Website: home-depot
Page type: delivery-shipping
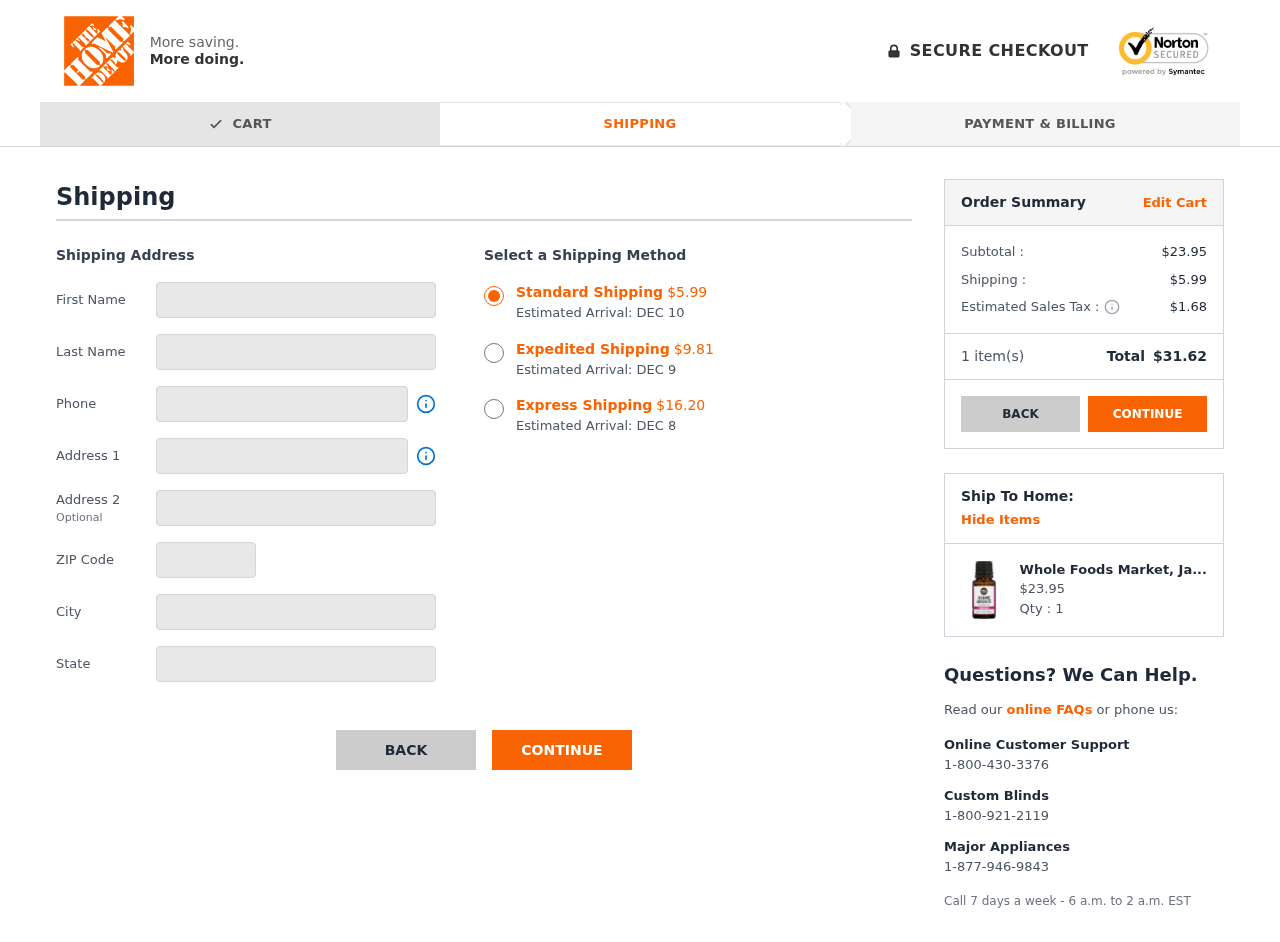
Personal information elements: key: PII_CITY
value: Heatherbury
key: PII_FIRSTNAME
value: Stephen
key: PII_LASTNAME
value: Peterson
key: PII_PHONE
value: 9613391178
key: PII_POSTCODE
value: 01678
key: PII_STATE
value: New Jersey
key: PII_STREET
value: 03753 Martinez Trafficway
Product elements: key: PRODUCT1_NAME
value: Whole Foods Market, Jasmine Absolute in Jojoba Oil, 0.5 fl oz
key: PRODUCT1_PRICE
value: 23.95
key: PRODUCT1_QUANTITY
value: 1
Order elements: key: ORDER_SHIPPING_COST_STANDARD
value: $5.99
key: ORDER_DELIVERY_DATE
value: DEC 10
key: ORDER_SHIPPING_COST_EXPEDITED
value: $9.81
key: ORDER_DELIVERY_DATE_EXPEDITED
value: DEC 9
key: ORDER_SHIPPING_COST_EXPRESS
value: $16.20
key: ORDER_DELIVERY_DATE_EXPRESS
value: DEC 8
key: ORDER_SUBTOTAL
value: $23.95
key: ORDER_SHIPPING_COST
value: $5.99
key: ORDER_TAX
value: $1.68
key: ORDER_NUM_ITEMS
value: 1
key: ORDER_TOTAL
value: $31.62